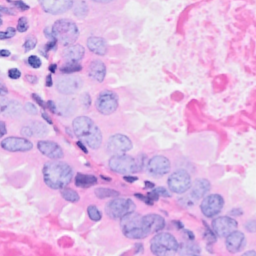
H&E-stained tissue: Breast